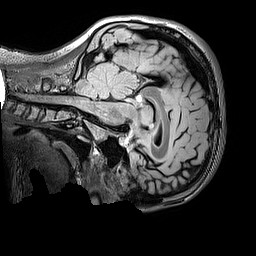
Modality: FLAIR
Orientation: sagittal
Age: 11
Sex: male
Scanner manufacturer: siemens
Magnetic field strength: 3 T
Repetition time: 5 s
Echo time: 0.388 s